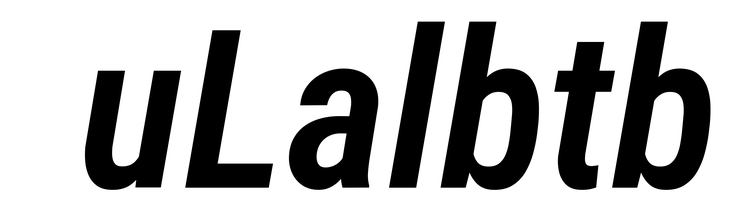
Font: Roboto-Italic_Condensed_SemiBold_Italic